Question: I'm trying to get a report to flow a list of sorted values in a multi-column tablix (see example).
I can get it to flow left to right like this:
'''
Item 1 Item 2
Item 3 Item 4
'''
etc.
but need it to flow top-bottom, left-right per page.
Any help most appreciated!

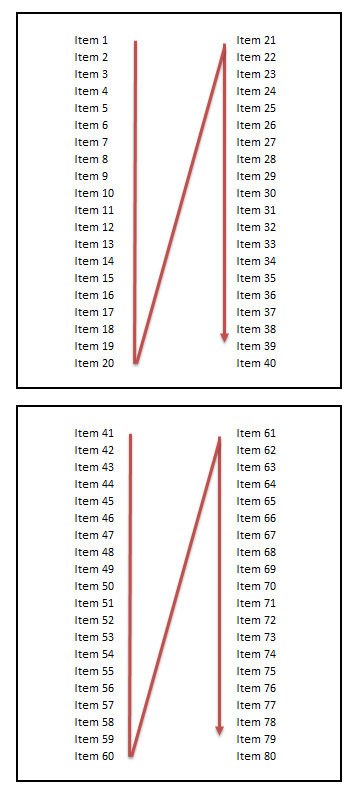
Answer: OK - so the actual issue is that you can't use Columns in a sub report. I'm now pre-rendering the subreport to a paged TIFF, then repeating those pages as PNGs to the main report.